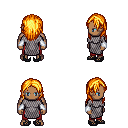
a pixel art fantasy rpg character, male body template, human, dark skin, chain mail, red pants, light blonde long hairstyle, white cloth bracers, ghillies, four views (front, back, left, right), 2x2 character sprite sheet, small pixel art, hard edges, no anti-aliasing